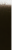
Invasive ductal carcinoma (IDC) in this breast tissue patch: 0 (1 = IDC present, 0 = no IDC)